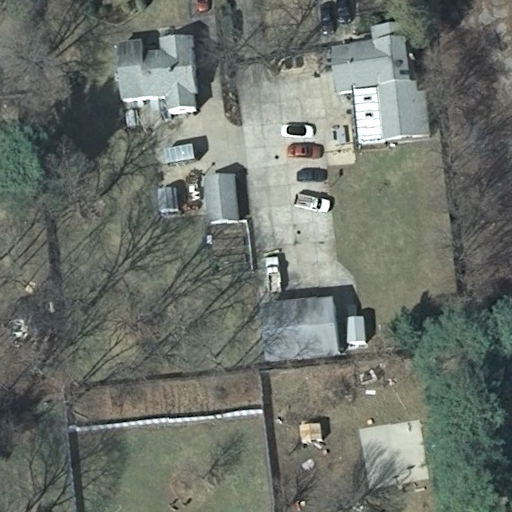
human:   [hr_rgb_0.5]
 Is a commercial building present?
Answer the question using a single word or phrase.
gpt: no

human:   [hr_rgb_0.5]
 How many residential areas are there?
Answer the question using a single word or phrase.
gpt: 1

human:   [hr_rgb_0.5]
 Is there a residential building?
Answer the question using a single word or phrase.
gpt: yes

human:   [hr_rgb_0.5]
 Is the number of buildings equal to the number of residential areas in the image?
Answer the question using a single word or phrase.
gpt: no

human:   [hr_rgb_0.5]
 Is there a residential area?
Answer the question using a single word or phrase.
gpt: yes

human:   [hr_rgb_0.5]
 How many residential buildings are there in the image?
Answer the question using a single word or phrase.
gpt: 3

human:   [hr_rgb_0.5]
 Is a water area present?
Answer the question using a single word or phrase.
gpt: no

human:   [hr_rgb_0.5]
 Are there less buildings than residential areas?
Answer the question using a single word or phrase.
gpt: no

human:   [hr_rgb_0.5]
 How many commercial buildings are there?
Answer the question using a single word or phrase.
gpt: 0

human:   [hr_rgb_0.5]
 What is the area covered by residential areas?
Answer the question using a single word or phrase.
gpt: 10611m2

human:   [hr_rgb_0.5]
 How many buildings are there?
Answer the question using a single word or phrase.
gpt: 4

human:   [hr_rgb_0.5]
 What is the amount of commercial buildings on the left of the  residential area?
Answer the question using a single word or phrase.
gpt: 0

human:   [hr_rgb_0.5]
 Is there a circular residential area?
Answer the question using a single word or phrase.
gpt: no

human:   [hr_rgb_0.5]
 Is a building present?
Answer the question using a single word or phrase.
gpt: yes

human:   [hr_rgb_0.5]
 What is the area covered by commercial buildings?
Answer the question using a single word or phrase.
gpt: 0m2

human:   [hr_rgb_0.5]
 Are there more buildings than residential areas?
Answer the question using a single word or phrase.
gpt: yes

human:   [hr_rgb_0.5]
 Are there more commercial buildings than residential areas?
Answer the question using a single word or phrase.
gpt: no

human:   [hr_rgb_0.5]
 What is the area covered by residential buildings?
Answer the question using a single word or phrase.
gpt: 724m2

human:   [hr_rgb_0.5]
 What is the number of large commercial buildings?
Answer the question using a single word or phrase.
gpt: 0

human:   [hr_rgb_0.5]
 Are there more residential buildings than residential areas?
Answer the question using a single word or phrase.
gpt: yes

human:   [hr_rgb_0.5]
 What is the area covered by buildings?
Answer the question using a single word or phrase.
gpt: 779m2

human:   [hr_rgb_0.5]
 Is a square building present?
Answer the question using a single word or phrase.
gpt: no

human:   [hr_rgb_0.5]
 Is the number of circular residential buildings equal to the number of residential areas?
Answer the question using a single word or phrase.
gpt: no

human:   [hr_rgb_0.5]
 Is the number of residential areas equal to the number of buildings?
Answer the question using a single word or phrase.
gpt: no

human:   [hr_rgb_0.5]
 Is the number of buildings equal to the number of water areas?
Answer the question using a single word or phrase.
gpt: no

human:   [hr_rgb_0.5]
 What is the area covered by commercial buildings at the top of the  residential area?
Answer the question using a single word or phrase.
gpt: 0m2

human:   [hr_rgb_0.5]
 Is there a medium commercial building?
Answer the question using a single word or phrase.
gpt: no

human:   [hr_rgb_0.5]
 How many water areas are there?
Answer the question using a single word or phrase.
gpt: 0

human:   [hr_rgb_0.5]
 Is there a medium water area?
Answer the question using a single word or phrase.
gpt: no

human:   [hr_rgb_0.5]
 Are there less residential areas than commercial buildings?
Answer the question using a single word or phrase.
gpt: no

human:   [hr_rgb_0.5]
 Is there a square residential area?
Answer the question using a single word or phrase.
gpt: no

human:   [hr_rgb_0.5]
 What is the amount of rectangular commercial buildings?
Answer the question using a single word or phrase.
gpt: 0

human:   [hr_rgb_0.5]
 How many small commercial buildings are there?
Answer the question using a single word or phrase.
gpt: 0

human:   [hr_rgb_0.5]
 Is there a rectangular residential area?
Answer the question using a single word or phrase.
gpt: yes

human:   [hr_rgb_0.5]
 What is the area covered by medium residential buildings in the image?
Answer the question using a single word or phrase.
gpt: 724m2

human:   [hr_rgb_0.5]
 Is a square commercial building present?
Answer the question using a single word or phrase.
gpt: no

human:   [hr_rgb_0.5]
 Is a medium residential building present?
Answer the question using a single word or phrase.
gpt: yes

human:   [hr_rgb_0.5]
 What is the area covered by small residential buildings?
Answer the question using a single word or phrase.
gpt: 0m2

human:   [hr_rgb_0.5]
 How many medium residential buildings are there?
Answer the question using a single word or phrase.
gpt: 3

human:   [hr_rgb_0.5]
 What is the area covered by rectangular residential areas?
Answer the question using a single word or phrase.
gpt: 10611m2

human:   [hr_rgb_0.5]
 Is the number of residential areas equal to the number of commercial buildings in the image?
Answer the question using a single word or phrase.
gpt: no

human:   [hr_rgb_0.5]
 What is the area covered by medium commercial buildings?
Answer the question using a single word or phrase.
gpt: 0m2

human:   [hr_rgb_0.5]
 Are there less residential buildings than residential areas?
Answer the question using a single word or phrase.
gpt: no

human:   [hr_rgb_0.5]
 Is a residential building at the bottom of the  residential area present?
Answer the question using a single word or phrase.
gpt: no

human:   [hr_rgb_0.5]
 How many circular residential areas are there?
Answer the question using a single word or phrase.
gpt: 0

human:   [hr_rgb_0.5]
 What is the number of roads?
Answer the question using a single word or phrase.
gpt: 0

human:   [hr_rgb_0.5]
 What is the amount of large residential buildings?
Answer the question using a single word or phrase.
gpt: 0

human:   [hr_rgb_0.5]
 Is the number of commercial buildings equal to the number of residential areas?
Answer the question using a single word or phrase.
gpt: no

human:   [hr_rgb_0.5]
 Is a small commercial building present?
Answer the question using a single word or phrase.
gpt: no

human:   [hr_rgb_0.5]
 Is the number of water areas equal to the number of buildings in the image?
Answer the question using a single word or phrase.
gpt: no

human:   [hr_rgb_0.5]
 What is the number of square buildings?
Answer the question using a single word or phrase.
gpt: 0

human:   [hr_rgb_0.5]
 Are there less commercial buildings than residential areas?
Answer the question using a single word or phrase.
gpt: yes

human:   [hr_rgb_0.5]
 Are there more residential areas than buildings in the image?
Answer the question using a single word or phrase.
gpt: no

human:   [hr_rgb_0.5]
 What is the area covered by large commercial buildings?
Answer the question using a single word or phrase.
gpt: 0m2

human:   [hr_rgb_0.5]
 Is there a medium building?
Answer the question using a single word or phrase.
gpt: yes

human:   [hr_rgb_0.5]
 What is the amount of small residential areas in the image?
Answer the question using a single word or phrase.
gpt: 0

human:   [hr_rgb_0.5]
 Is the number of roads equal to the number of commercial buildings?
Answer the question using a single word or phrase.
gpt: yes

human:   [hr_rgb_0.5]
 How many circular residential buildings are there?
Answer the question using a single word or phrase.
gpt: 0

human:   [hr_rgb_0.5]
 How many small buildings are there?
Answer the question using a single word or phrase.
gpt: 1

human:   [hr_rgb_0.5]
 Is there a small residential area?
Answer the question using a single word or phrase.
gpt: no

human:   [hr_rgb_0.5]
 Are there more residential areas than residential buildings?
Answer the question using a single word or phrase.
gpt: no

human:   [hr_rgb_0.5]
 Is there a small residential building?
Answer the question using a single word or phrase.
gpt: no

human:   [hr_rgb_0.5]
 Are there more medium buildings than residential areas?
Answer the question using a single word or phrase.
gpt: yes

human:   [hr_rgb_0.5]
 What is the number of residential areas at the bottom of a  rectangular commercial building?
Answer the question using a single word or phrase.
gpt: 0